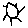
Label: sun